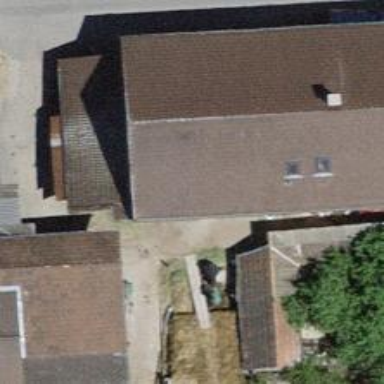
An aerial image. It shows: Farm building.